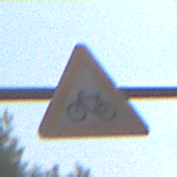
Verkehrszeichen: RadverkehrRechts
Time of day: MorningAfternoon
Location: Outdoor (Nature)
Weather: PartlyCloudy
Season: NotSpecified
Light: Natural